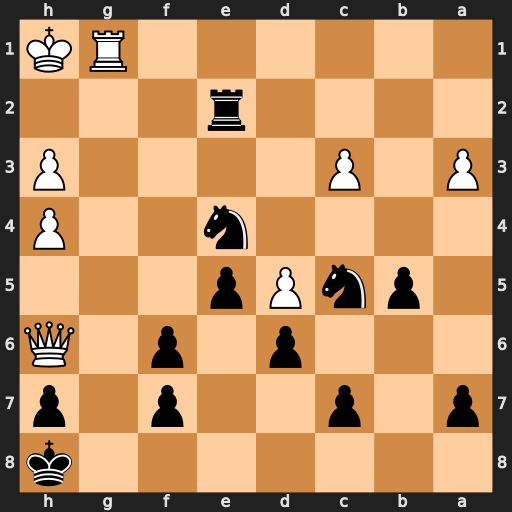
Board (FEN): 7k/p1p2p1p/3p1p1Q/1pnPp3/4n2P/P1P4P/4r3/6RK
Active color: b
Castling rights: -
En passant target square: -
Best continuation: Nf2+ Kg2 Ng4+ Kf3 Nxh6